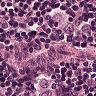
Metastatic tissue present: yes